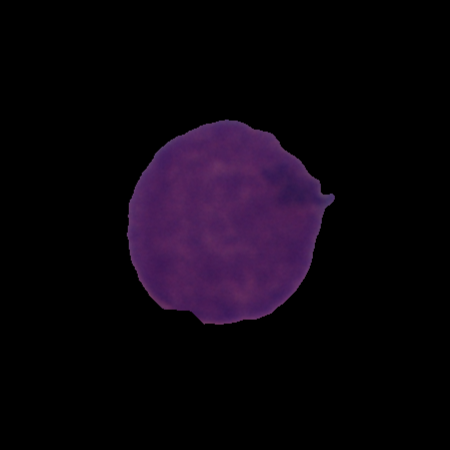
Label: cancer